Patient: sex F, age 59
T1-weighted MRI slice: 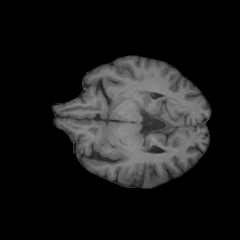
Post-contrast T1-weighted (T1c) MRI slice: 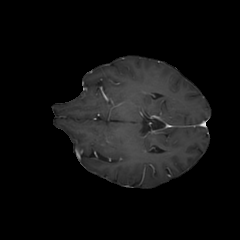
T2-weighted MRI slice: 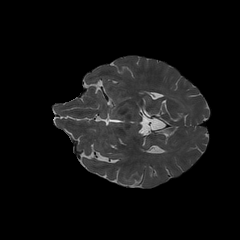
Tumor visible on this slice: no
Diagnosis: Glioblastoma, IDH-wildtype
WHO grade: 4